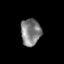
Tissue: skin
Cell type: Epithelial cells
Senescence score: 0.2111
Nuclear area (px): 534
Mean DAPI intensity: 127.139